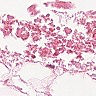
Metastatic tissue present: no